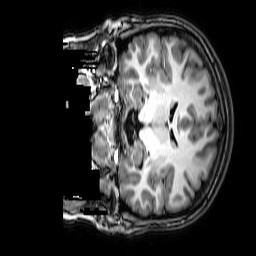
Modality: T1w
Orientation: coronal
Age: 23
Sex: female
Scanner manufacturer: philips
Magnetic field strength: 3 T
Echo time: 0.0038 s